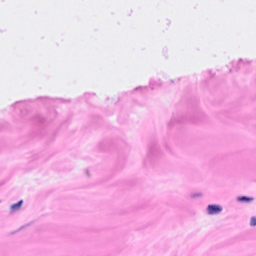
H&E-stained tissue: Breast